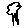
Label: tree